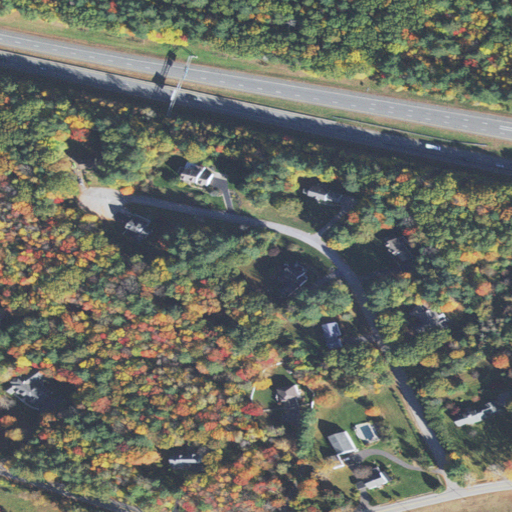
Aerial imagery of mountain in New Hampshire named Car Barn Hill containing low intensity development, woody wetlands, deciduous forest, mixed forest, open development, medium intensity development, evergreen forest, high intensity development, barren land, grassland, and herbaceous wetlands